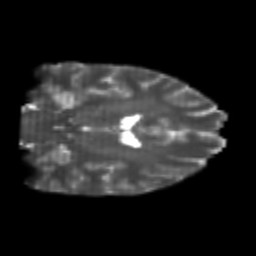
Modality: T2w
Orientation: coronal
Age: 24
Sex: female
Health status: healthy
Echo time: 0.074 s